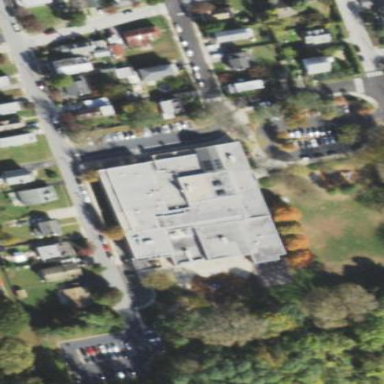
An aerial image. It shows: School building with school amenities.